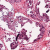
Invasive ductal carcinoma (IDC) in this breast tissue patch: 0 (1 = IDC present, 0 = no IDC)